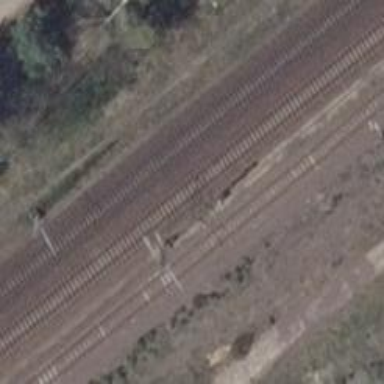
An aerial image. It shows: Railway signal.